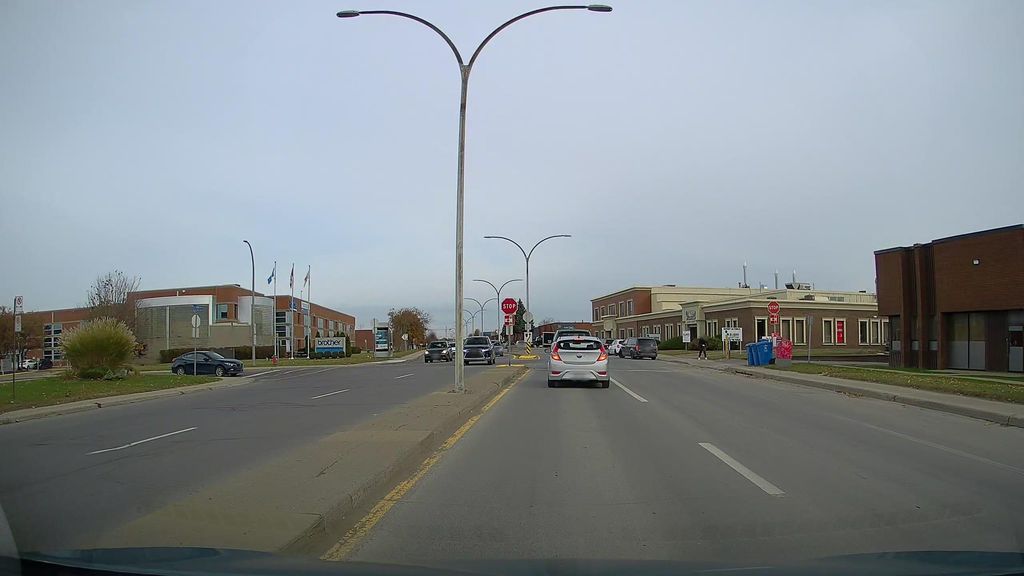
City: montreal